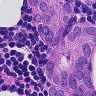
Metastatic tissue present: yes